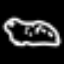
Label: frog